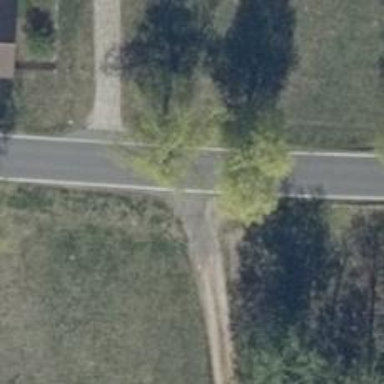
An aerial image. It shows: Secondary road with asphalt surface.